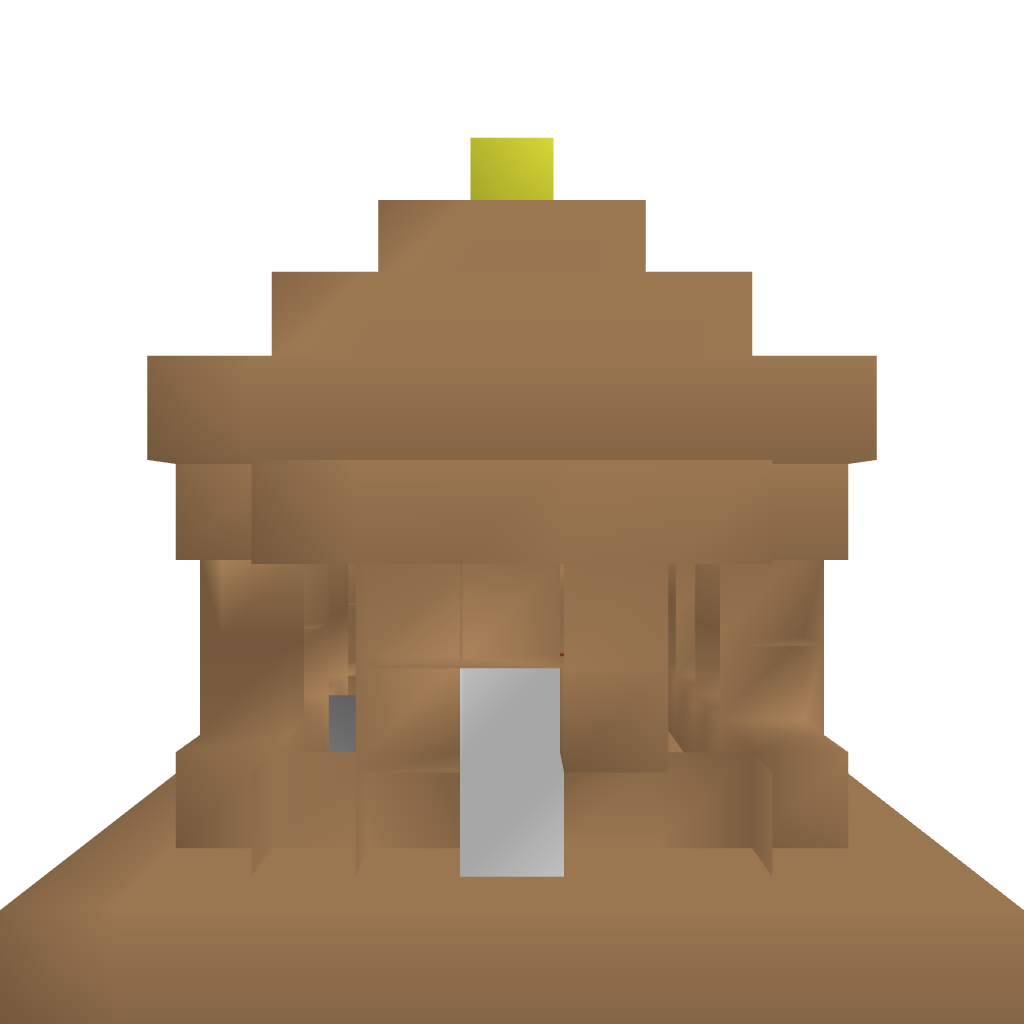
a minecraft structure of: Basic Acacia/Dark Wood House bad low quality